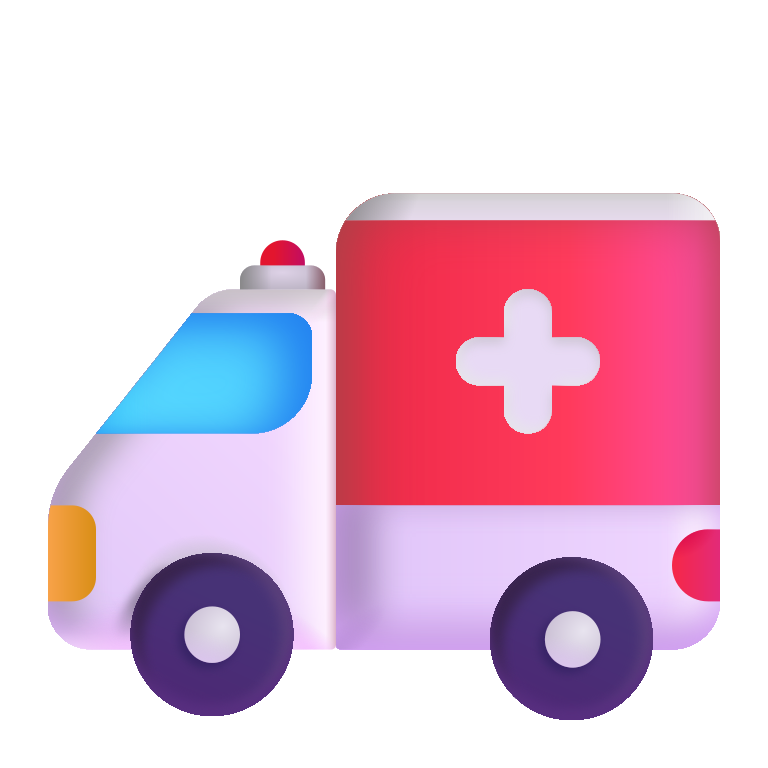
ambulance color